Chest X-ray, PA view. Patient: 50 years old, sex M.
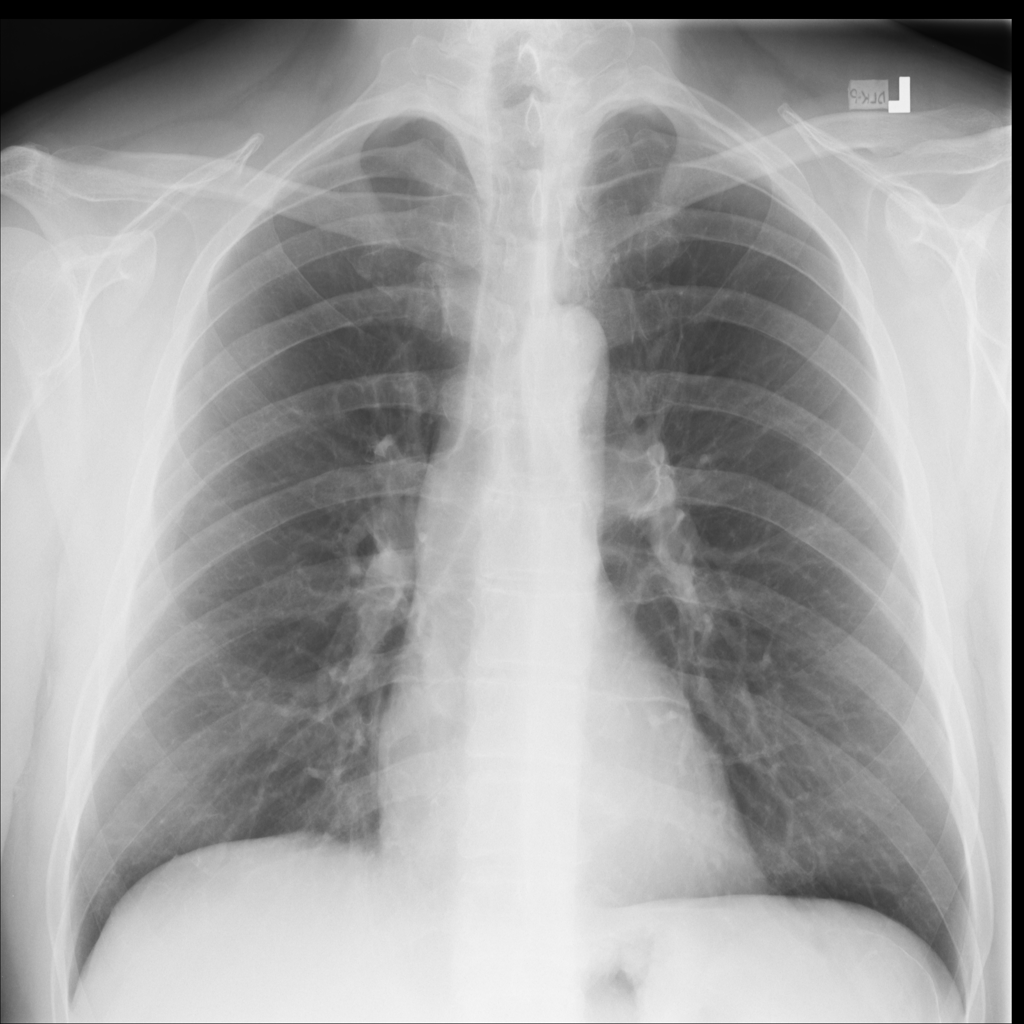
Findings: No Finding